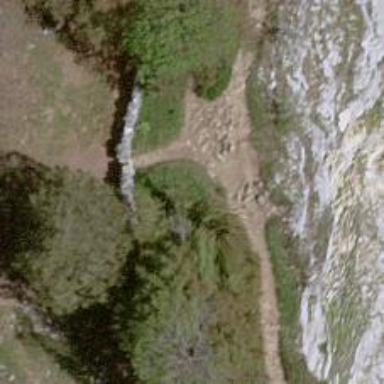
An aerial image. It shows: Path.